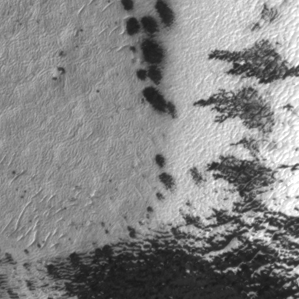
Label: frost